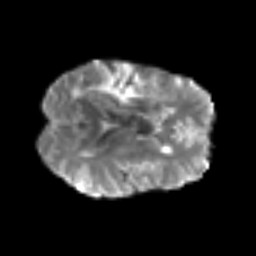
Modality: T2w
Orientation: axial
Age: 40
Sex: female
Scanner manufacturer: siemens
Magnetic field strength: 3 T
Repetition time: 6.1 s
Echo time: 0.101 s